An envelope spectrum derived from a bearing vibration measurement is shown; the reference markers locate BPFO, BPFI, BSF and FTF for this bearing geometry and shaft speed. Based on the visible evidence, which condition applies: normal, inner_race, outer_race, ball?
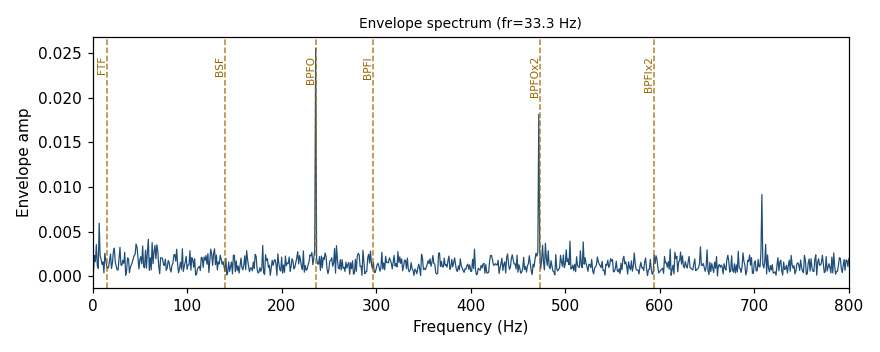
Answer: outer_race